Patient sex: F
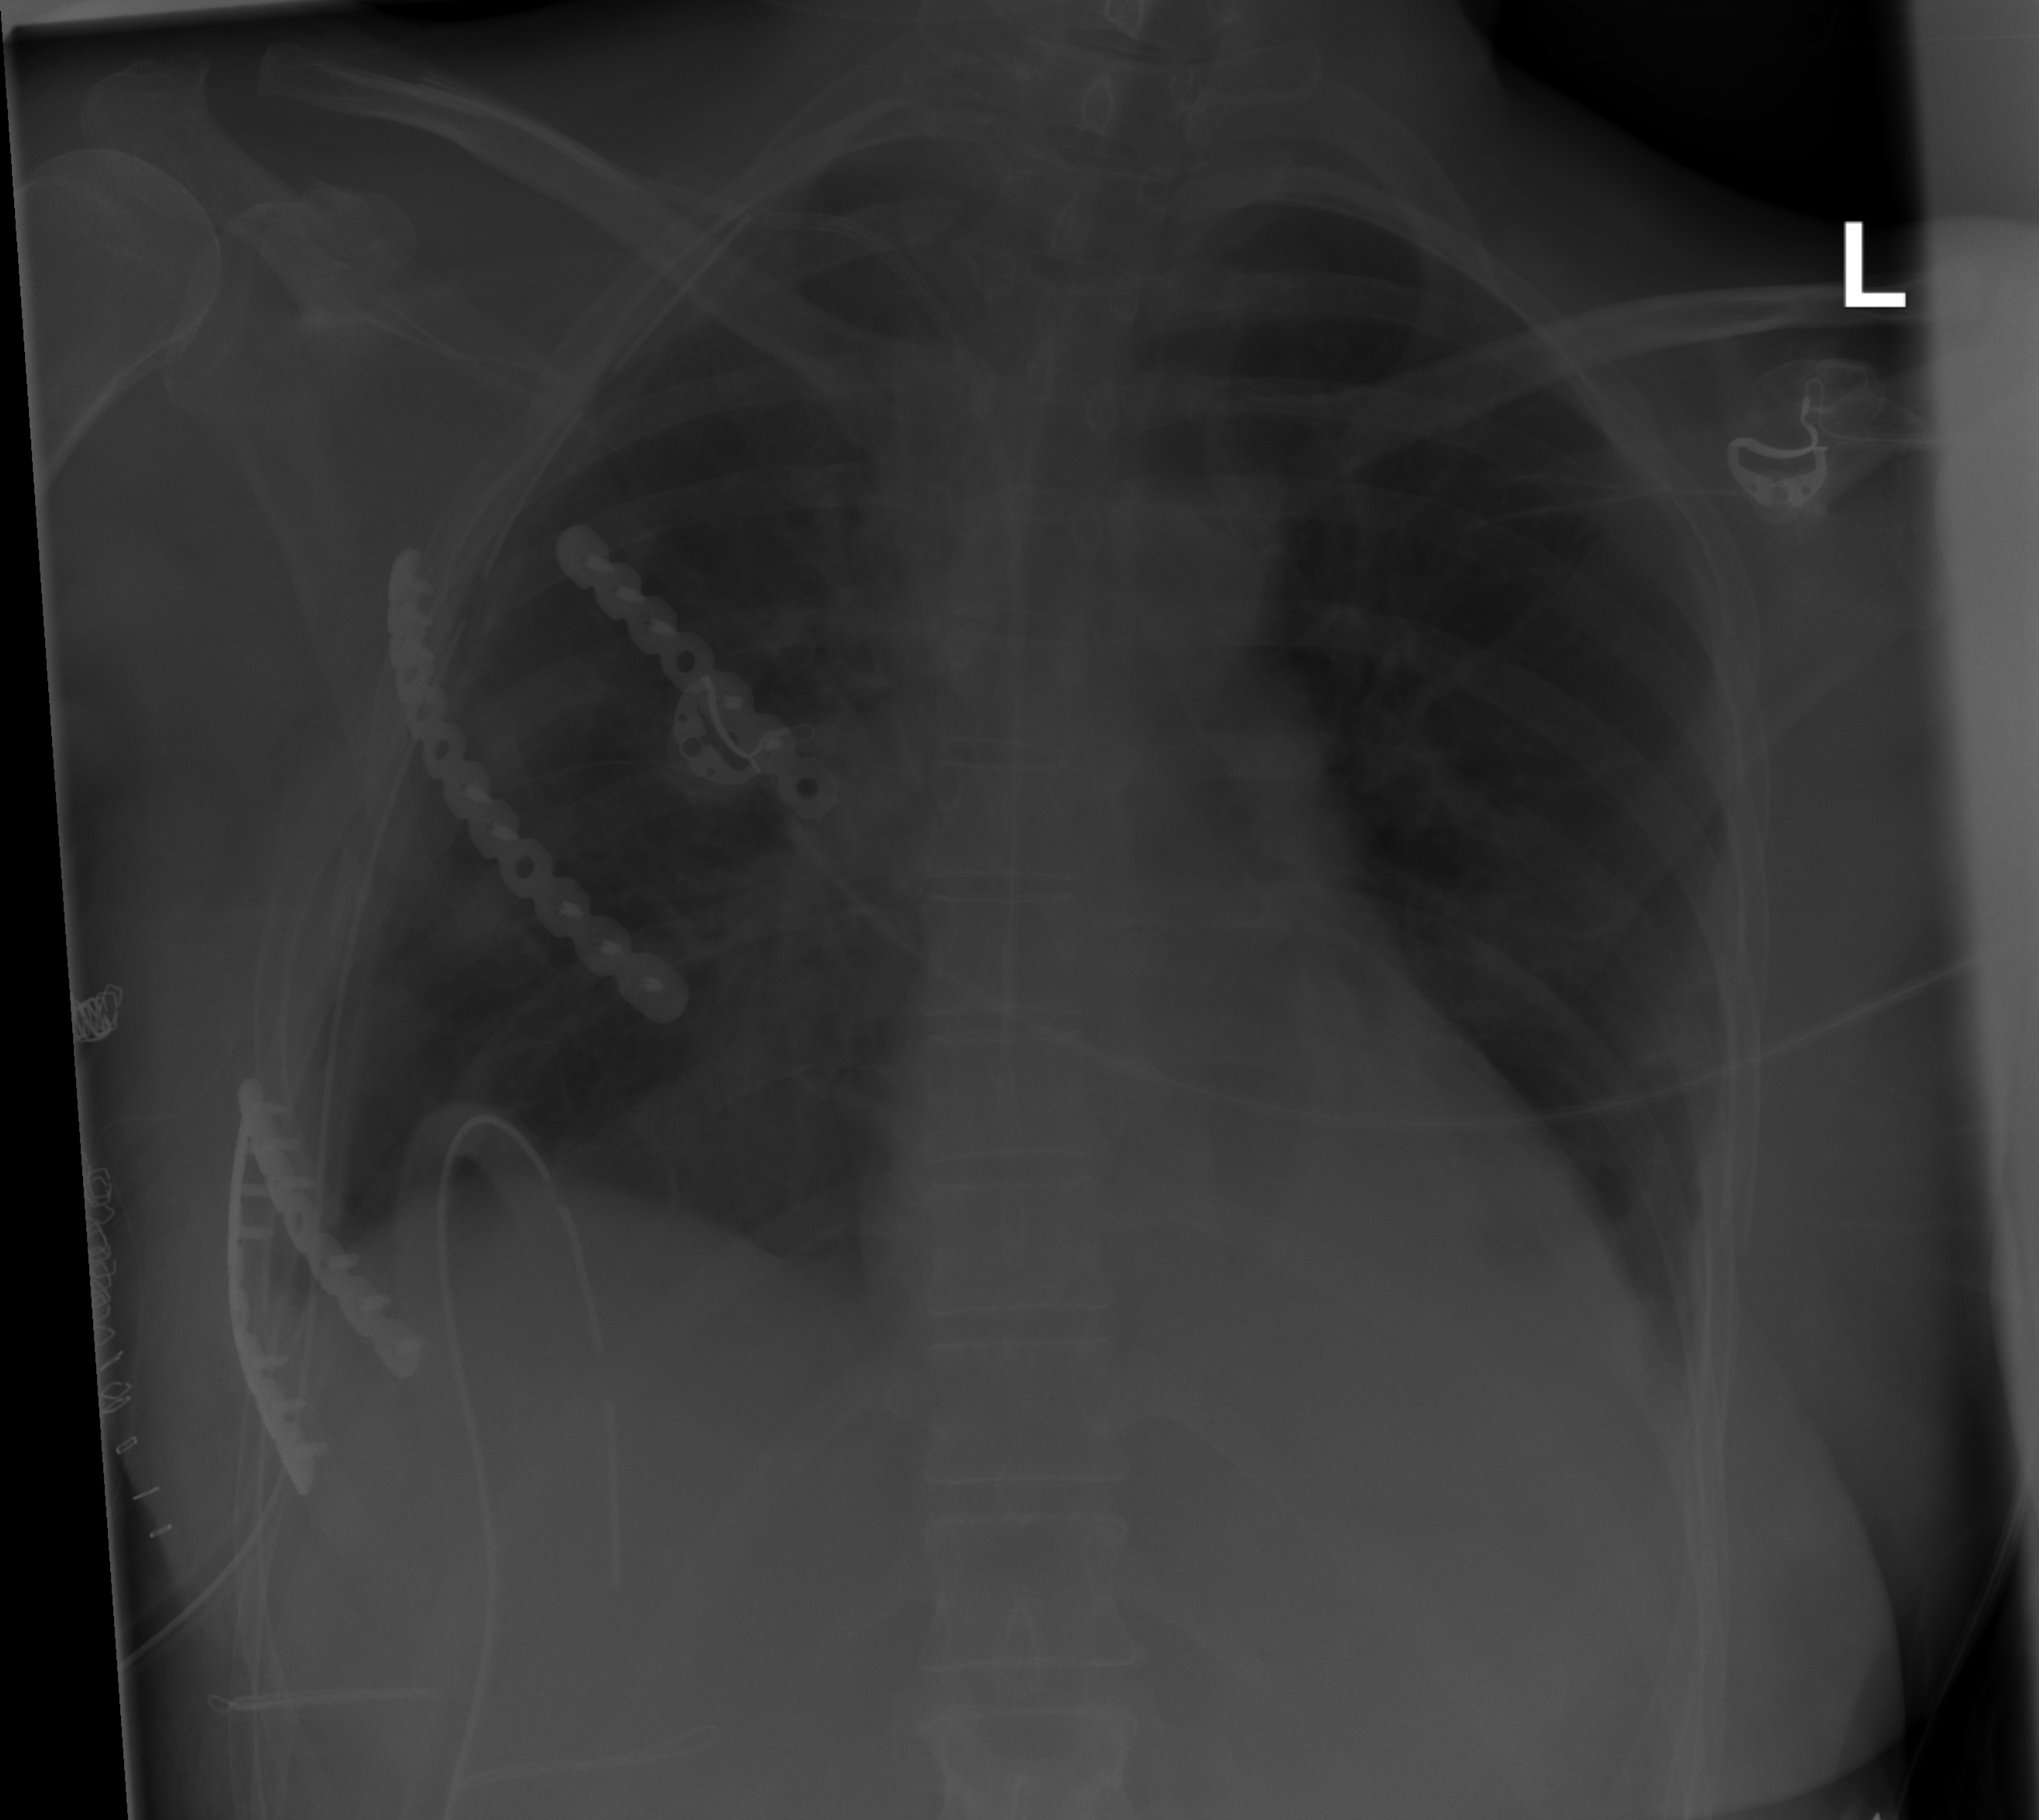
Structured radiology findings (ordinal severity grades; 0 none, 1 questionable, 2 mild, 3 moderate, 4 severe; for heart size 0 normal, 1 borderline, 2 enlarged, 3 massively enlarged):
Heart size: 1
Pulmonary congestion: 0
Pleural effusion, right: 0
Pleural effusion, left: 1
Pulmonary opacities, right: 1
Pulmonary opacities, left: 0
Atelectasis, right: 2
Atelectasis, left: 2